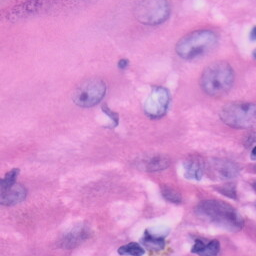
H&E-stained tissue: Skin